Question: I've got the below model.

I am trying to delete a given productType associated with an ActivityType; But when I try to instigate a delete via my generic methods, its not only deleting the relationship but its trying to delete the ProductType as well!! with a primary key of Zero in the where clause causing the erorr
code to delete below;
'''
public void DeleteEntityAndSaveChanges<T, T1>(T entity, List<T1> subEntities)
where T : class
where T1 : class
{
Set<T>().Attach(entity);
DeleteEntitiesAndSaveChanges(subEntities);
}
public void DeleteEntitiesAndSaveChanges<T>(List<T> entities) where T : class
{
foreach (var entity in entities)
{
Set<T>().Attach(entity);
Set<T>().Remove(entity);
}
SaveChanges();
}
'''
'''
DbContext.DeleteEntityAndSaveChanges(request.ActivityType, request.ActivityType.ProductTypes);
'''
'''
exec sp_executesql N'delete [dbo].[ProductTypeActivityTypes]
where (([ProductType_ProductTypeId] = @0) and ([ActivityType_EntityObjectId] = @1))',N'@0 bigint,@1 bigint',@0=1,@1=20
'''
exec sp_executesql N'delete [dbo].[ProductTypes]
where (([ProductTypeId] = @0) and [TimeStamp] is null)',N'@0 bigint',@0=1
any ideas as to how I can get it to only delete the relationship?
Cheers.
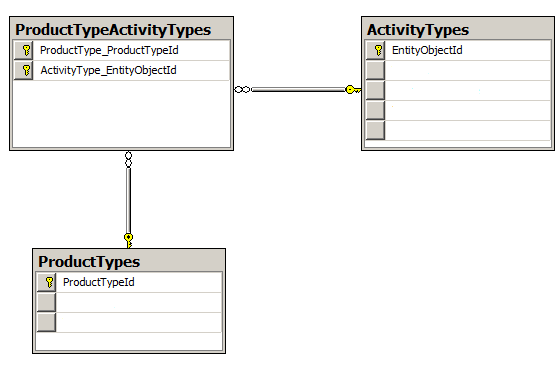
Answer: When you call Remove on the DbSet, this means delete that entity from the database when SaveChanges is called. As I understand it, what you really want to do is remove the association between the two entities. In general you do this by removing one entity from the collection navigation property of the other entity. For example:
'''
product.Activities.Remove(activity);
'''
But there is a wrinkle here. In your sample code you are calling Attach to attach both types of entities to the context. Calling Attach will not setup or restore any relationships between the entities. This is because, for many-to-many relationships, there is no FK in the entity to provide information about how it is related to other entities. The FKs are handled by the join table, which is not exposed in an EF many-to-many mapping.
There are a couple of approaches to dealing with this. First, if possible and sensible for your architecture, you can let the EF context track the entities from the time they are queried until the time you call SaveChanges. This way EF will keep track of the relationships for you, including keeping track of deletes.
Second, if the entities need to be attached to a new context, then you will need to keep track of the relationships such that those can be restored as well. There are a few ways to restore the relationships. One way is to build the graph of related entities before calling Attach. EF will then traverse and attach the entire graph, including relationships, when Attach is called. For example:
'''
// Restore the graph
product.Activities.Add(activity1);
product.Activities.Add(activity2);
context.Products.Attach(product);
// Delete the relationship
product.Activities.Remove(activity1);
context.SaveChanges();
'''
(I'm not using the generic methods you have just to make the code a bit clearer. It should work the same way with generics.)